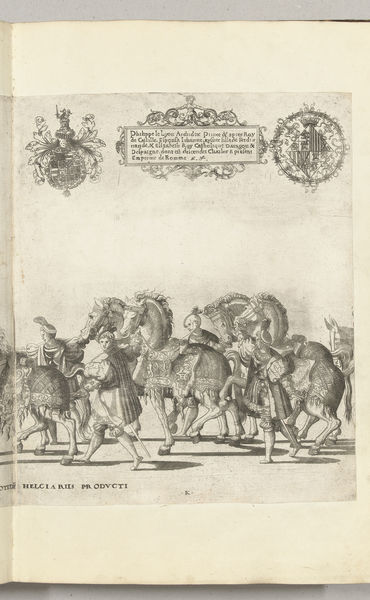
Titel: Voetknechten met paarden, plaat K
Künstler: Nicolaas Hogenberg
Standort: Amsterdam
Institution: Rijksmuseum
Schlagwörter: hat, men, ornate, robes, soldier, soldiers, white, black, gray, grey, old, robe, print, two, classic, horses, man, roman, armor, armour, knight, spanish, drawing, paper, black and white, frame, shadow, army, illustration, sketch, walking, battle, pen, writing, letters, menschen, parade, procession, royal, schwarz, arms, cape, renaissance, rome, ink, engraving, map, pencil, coat of arms, war, horse, book, hooves, stamp, schrift, page, schmuck, royalty, latin, wappen, text, weiß, rüstung, middle ages, words, buch, alt, romans, pferde, printed, pages, horsemen, helmets, umhang, framed, kupferstich, reiter, headdress, emblems, kingdom, vintage, capes, ilustration, 6, saddles, prancing, manes, grb, helemts